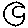
Label: moon